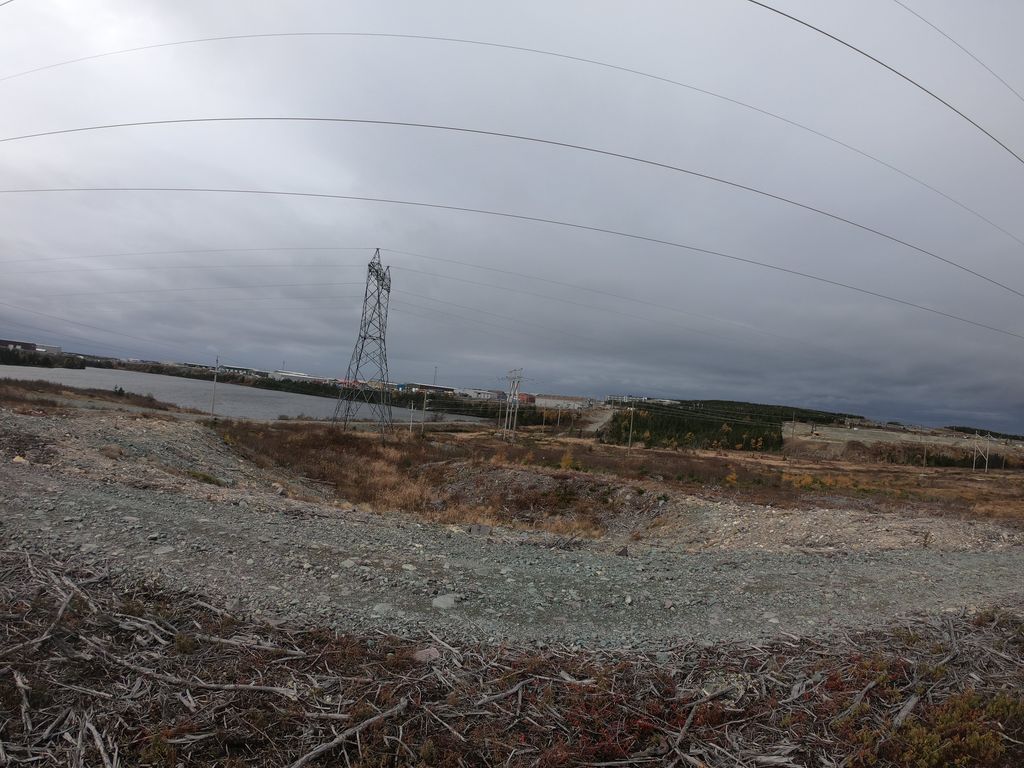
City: st_johns